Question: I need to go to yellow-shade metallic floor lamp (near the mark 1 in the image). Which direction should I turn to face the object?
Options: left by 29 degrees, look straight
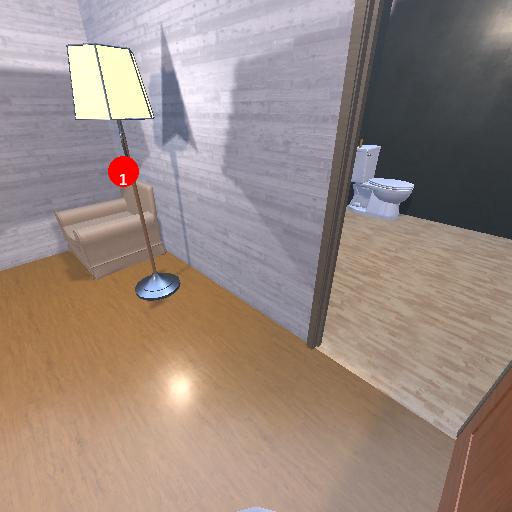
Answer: left by 29 degrees